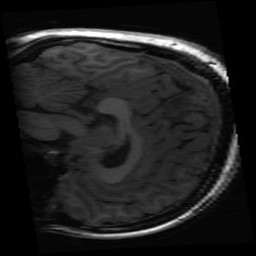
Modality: inplaneT1
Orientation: sagittal